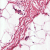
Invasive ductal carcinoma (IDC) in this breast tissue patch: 0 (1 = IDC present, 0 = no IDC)